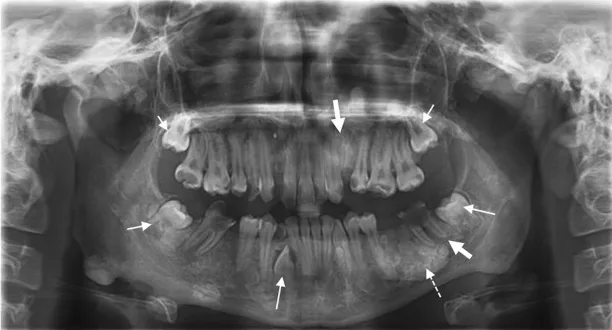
(A) Panoramic radiograph of the proband shows impacted teeth (small arrows), radix relicta (large arrows), and the dotted arrow indicates the location of the specimen taken for histopathological examination.
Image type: radiology (x_ray)